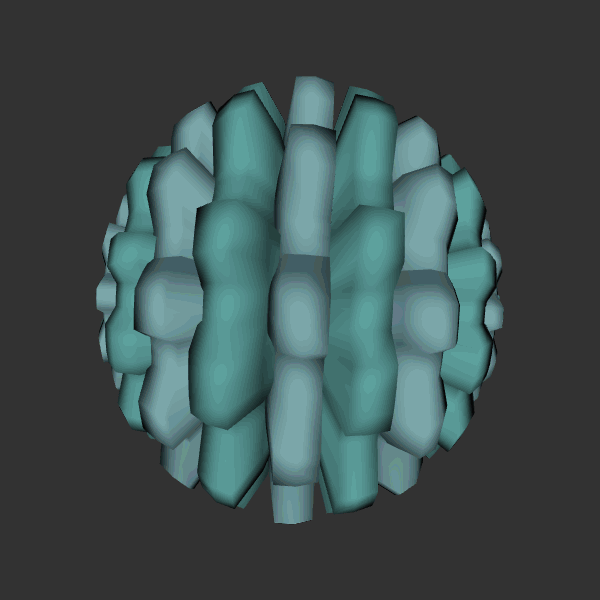
Background: dark